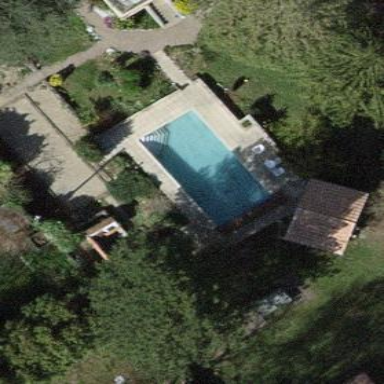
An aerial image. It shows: Swimming pool located in leisure land.